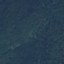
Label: Forest